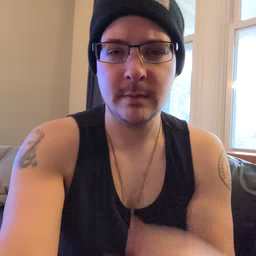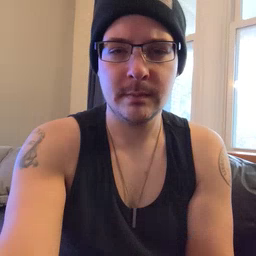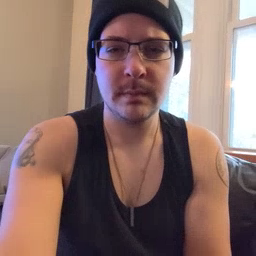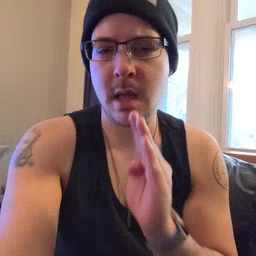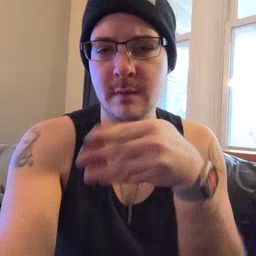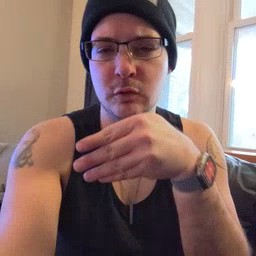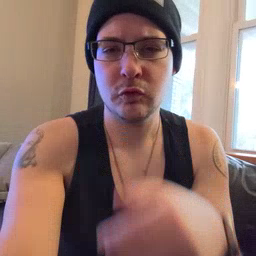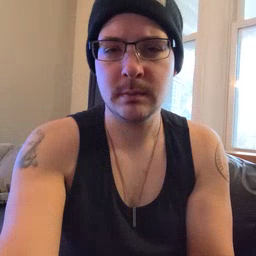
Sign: after